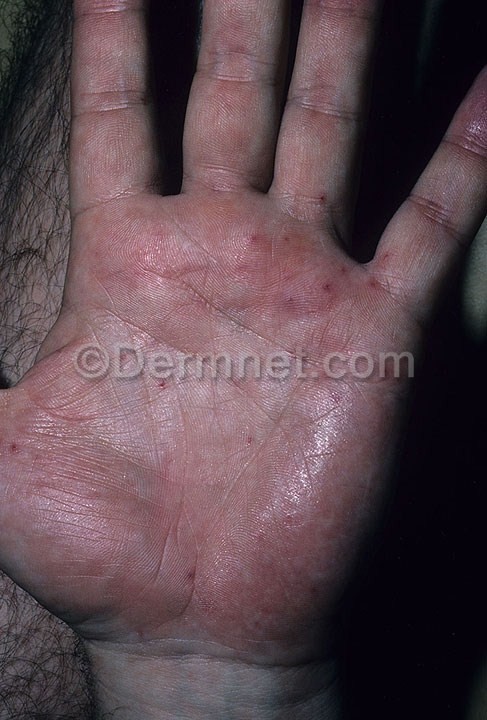
Disease: Vasculitis Photos